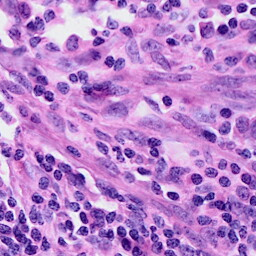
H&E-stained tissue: Cervix